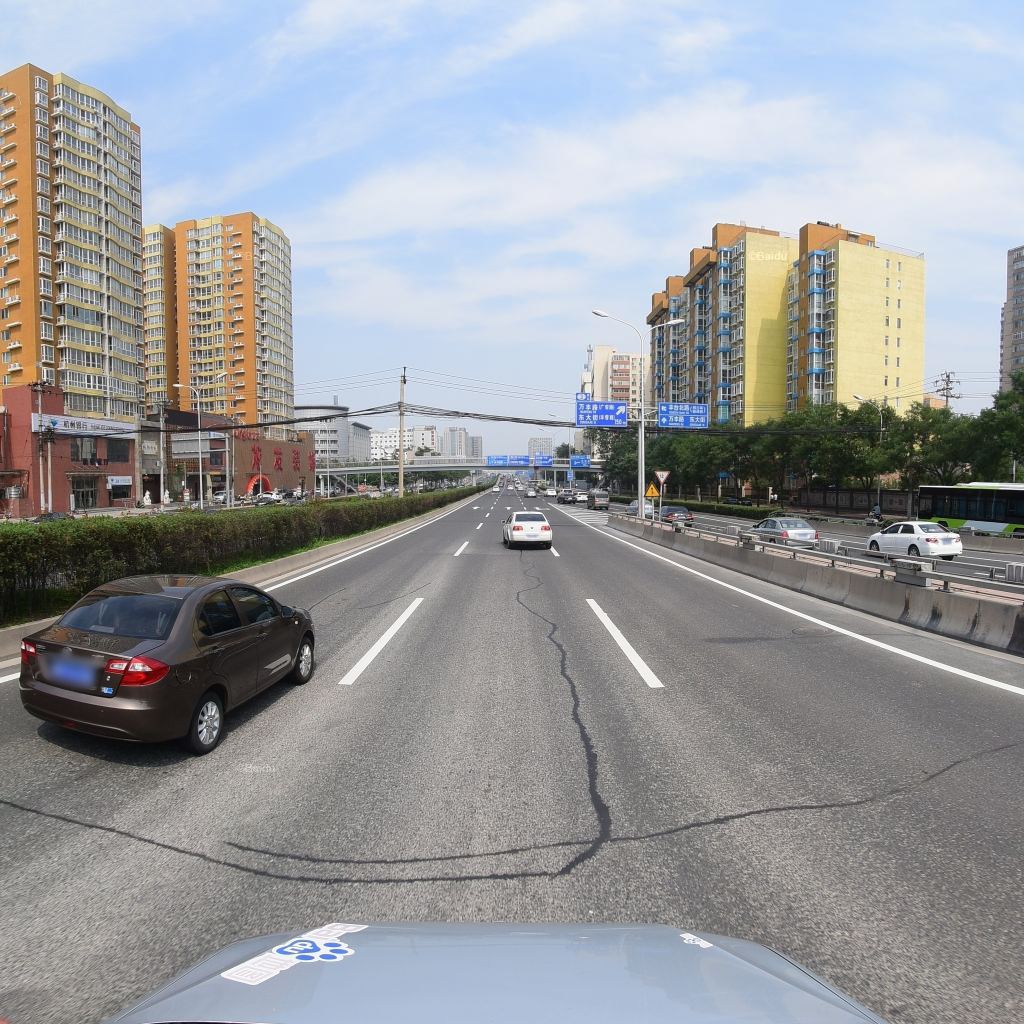
Region: Fengtai
Road damage annotations: transverse patch, longitudinal patch, longitudinal patch, longitudinal patch, transverse patch